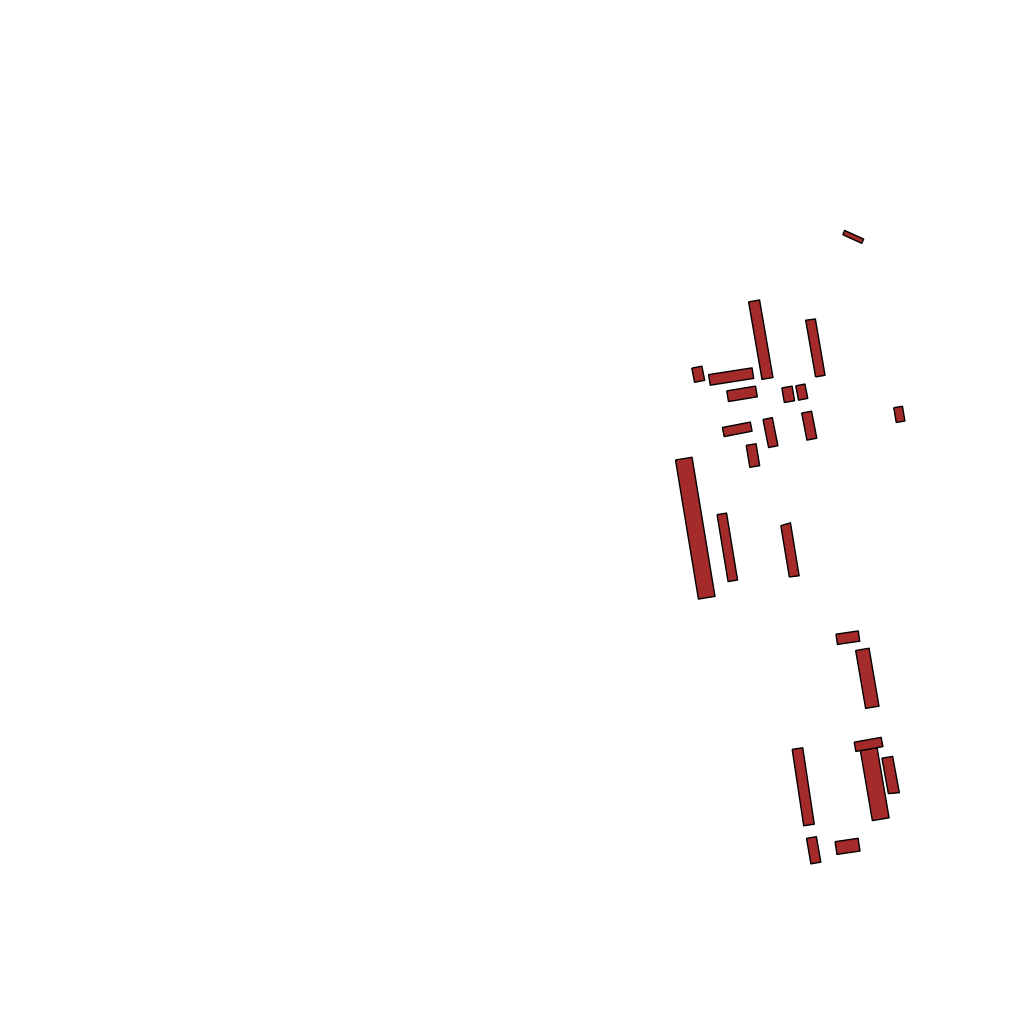
Tags: overhead vector_map, industrial, recreation, individual_rise, density_1, Facility, 1.0 km²